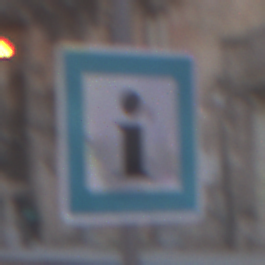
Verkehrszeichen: Informationsstelle
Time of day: MorningAfternoon
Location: Outdoor (Urban)
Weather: PartlyCloudy
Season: NotSpecified
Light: Natural